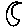
Label: moon